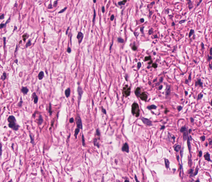
Tumor epithelial tissue: no
Tumor-associated stroma tissue: yes
Normal tissue: no